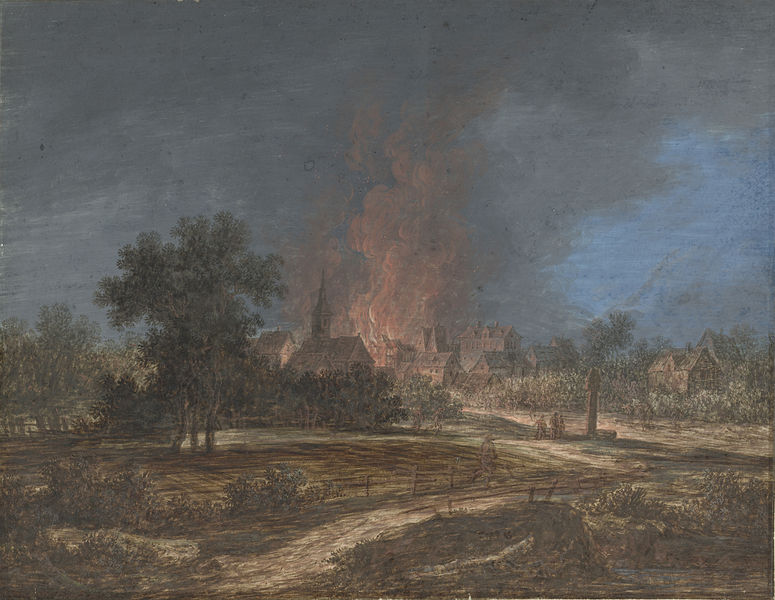
Titel: Brand in een dorp
Künstler: Barbara Regina Dietzsch
Standort: Amsterdam
Institution: Rijksmuseum
Schlagwörter: baum, blau, dunkel, feuer, gemälde, himmel, wolken, bäume, landschaft, menschen, ocker, stadt, braun, grau, männer, nacht, straße, rot, weg, zaun, beige, felder, häuser, natur, kirche, rauch, sträucher, dunkelheit, bauern, dorf, brand, flammen, schule von barbizon, stadtbrand, 1800